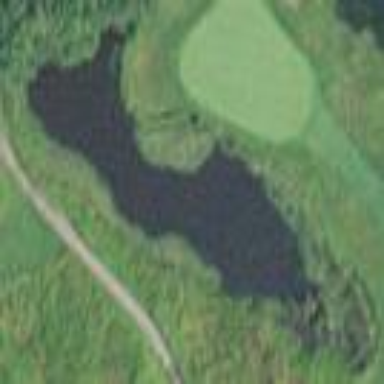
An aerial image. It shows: Water hazard on golf course. The hazard is natural water feature.